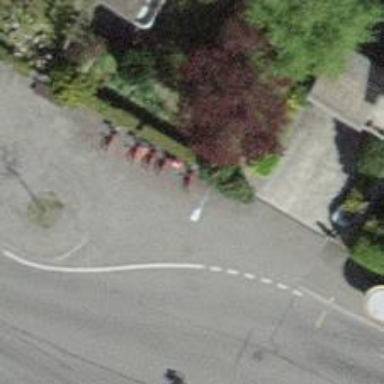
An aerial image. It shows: Bicycle rental service.